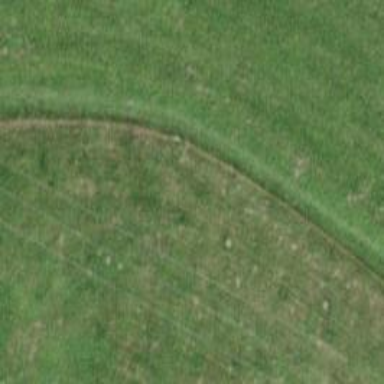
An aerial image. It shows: Path covered with grass.